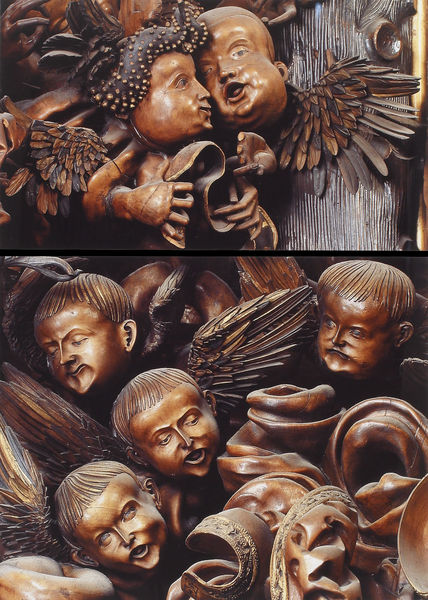
Titel: Hochaltar aus der Abteikirche Zwettl in Niederösterreich
Standort: Adamov (Adamsthal), Pfarrkirche St. Barbara (EU - Tschechische Republik - Südmähren)
Schlagwörter: baum, flügel, hand, ausschnitt, braun, finger, holz, köpfe, mund, nase, expressionismus, augen, falten, hände, baumstamm, kirche, gewand, haare, stoff, gesang, lippen, renaissance, engel, altar, schnitzerei, singen, putten, gothik, chorgestuhl